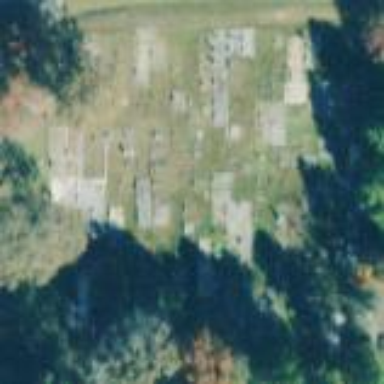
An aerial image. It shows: Cemetery.